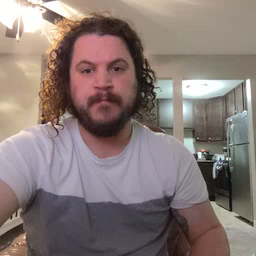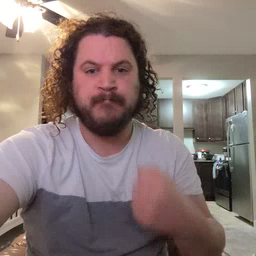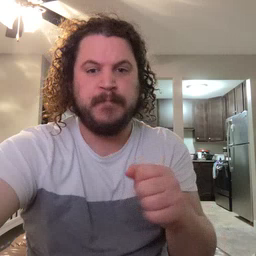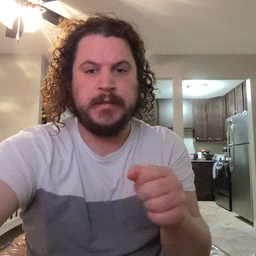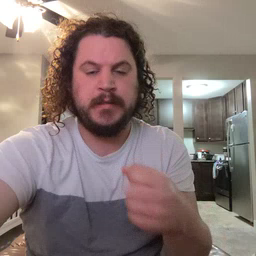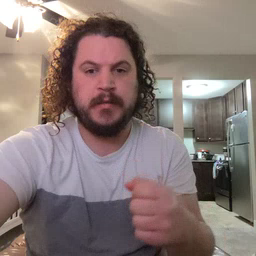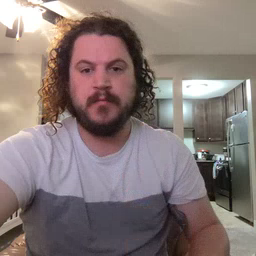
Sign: make